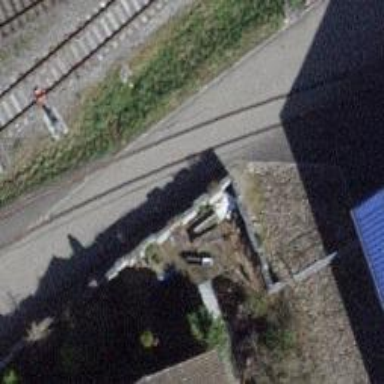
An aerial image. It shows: Single-track spur railway line.